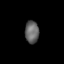
Tissue: lung
Cell type: T cells
Senescence score: 0.1817
Nuclear area (px): 306
Mean DAPI intensity: 100.17